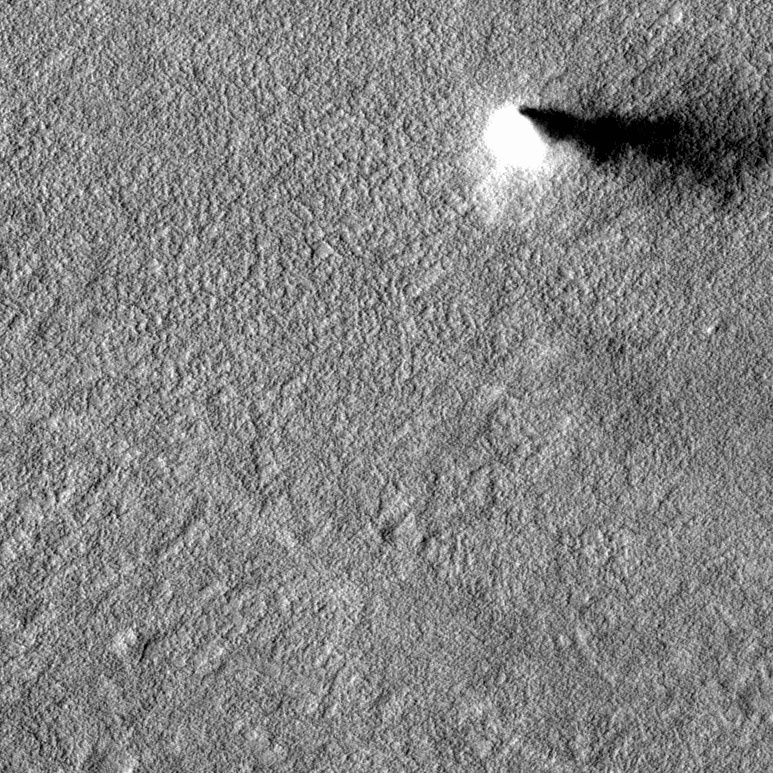
Label: dustdevil